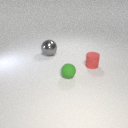
small green rubber sphere to the right of large gray metal sphere